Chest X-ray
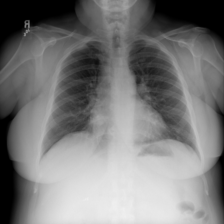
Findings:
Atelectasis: negative
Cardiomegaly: negative
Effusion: negative
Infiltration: negative
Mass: negative
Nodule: negative
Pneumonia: negative
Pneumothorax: positive
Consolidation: negative
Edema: negative
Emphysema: negative
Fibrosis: negative
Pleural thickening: negative
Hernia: negative